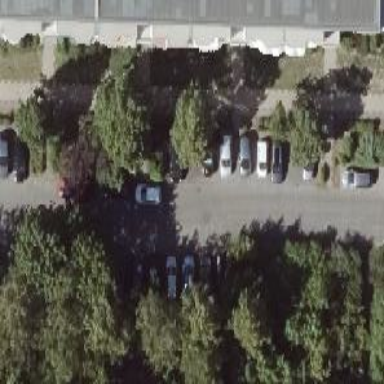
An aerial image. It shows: Asphalt parking aisle along service road.